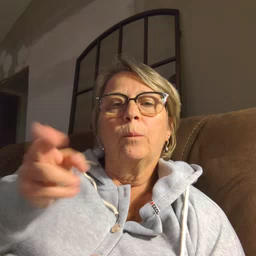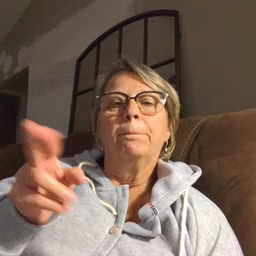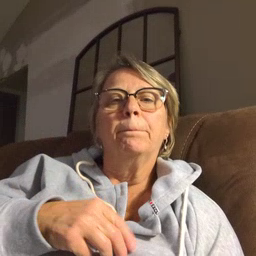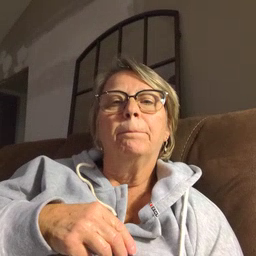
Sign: room